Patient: sex F, age 37
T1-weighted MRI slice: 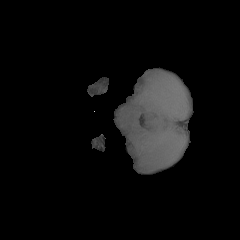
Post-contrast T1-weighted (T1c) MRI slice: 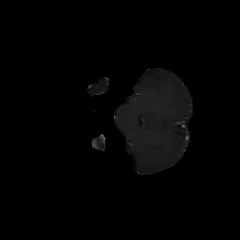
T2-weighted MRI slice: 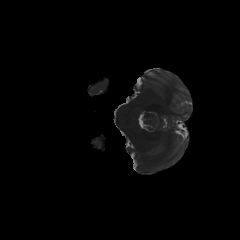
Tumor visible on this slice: no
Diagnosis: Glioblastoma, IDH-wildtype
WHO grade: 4